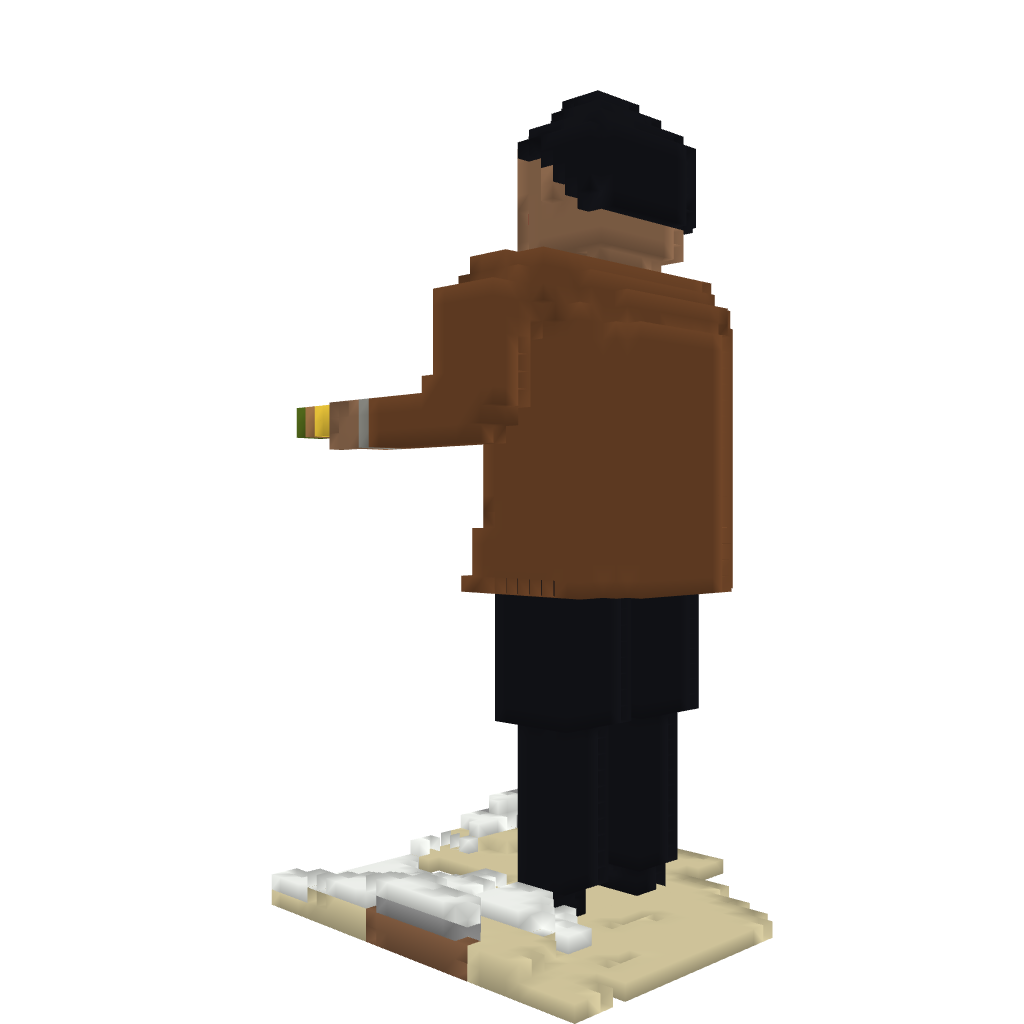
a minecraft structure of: Dr Who